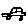
Label: car